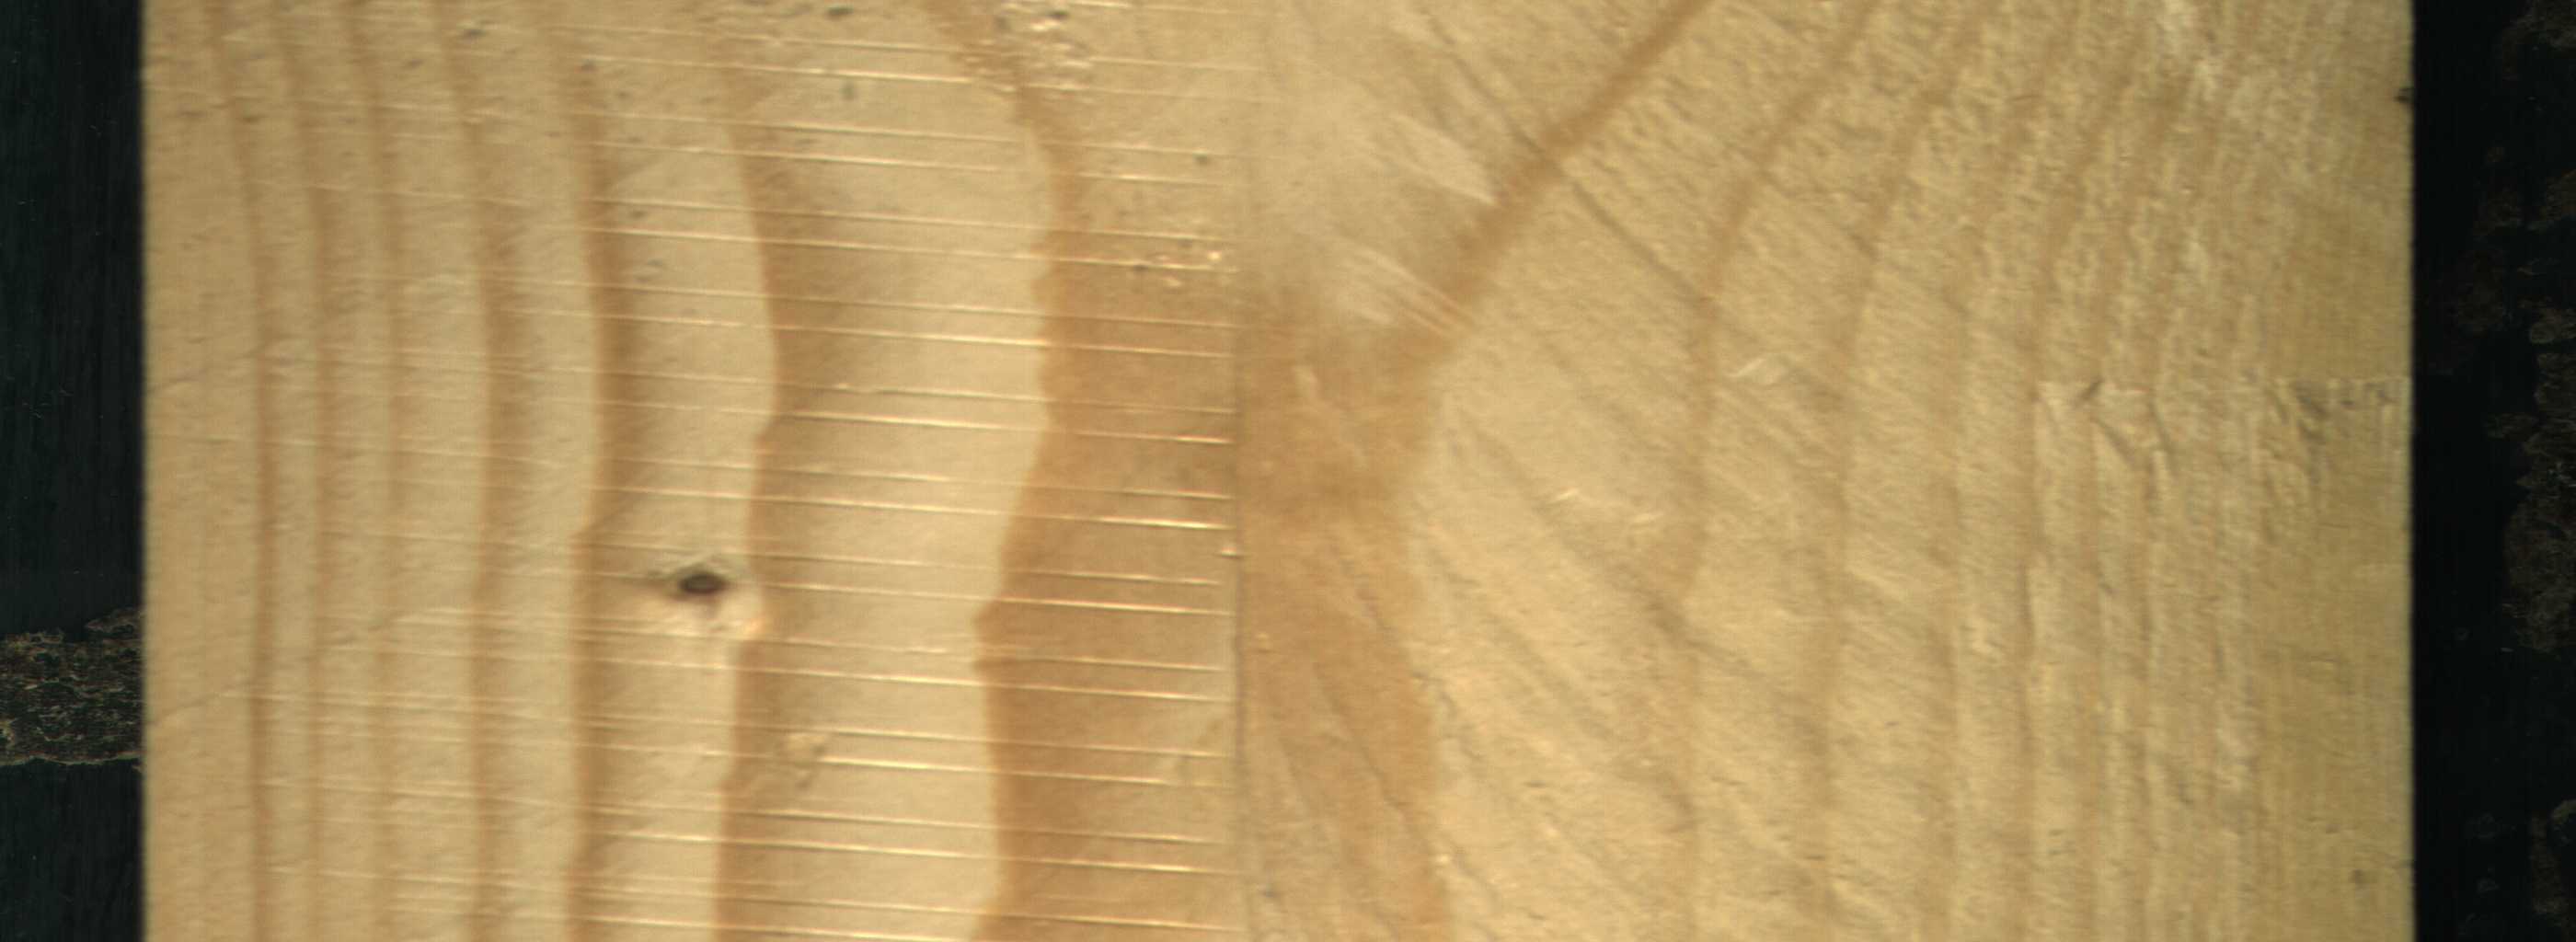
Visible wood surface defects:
Live_Knot